Chest X-ray:
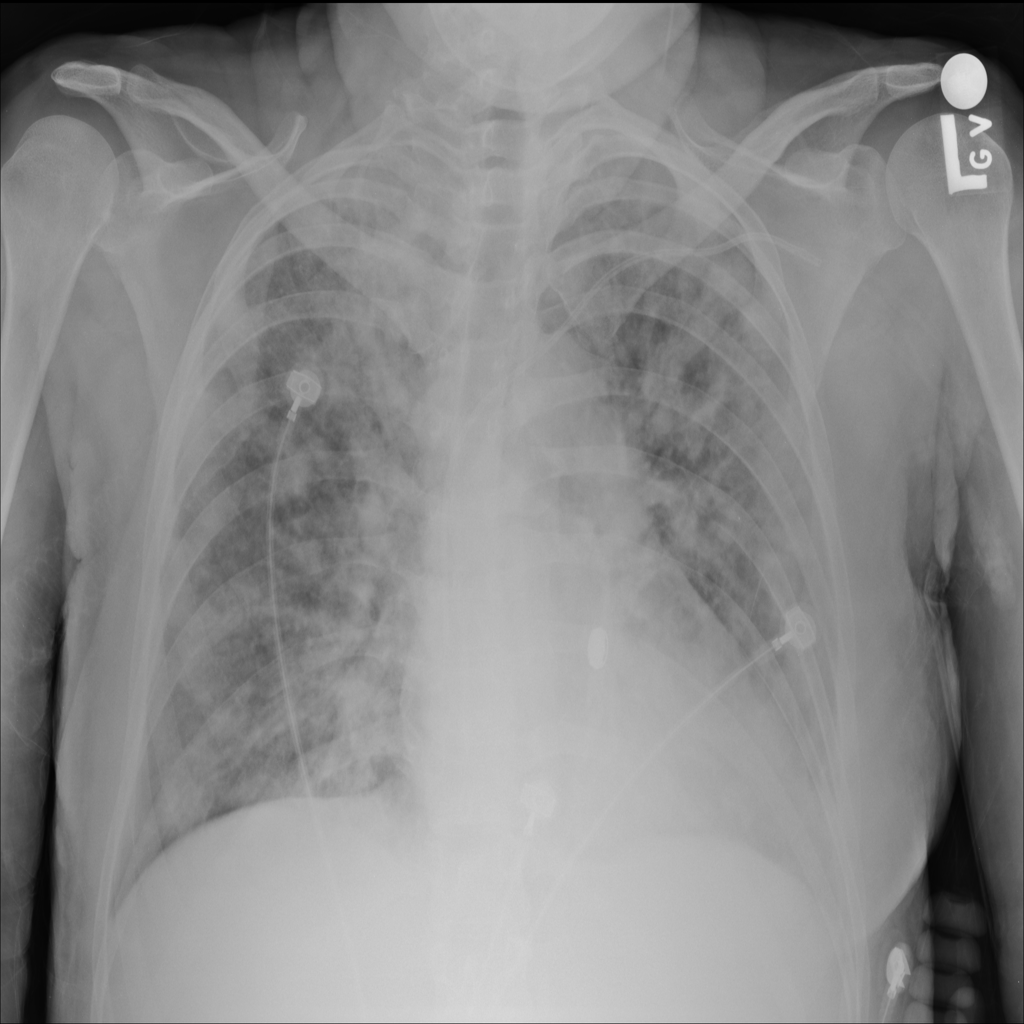
Findings: Consolidation, Diffuse Nodule, Nodule, Effusion
No abnormal finding: no